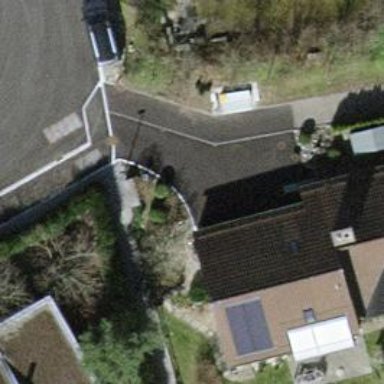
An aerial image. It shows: Gravel path with steps.